Current action and preconditions to check: path_clear

Your task: For each precondition in the list above, predict whether it will hold at this action.

Consider the current scene as observed from the mobile robot's camera, and analyze the predicted future states of all dynamic agents (e.g., people, animals, vehicles, or any moving entities) within the NEXT SECOND.

IMPORTANT: Only answer "very likely" if you are absolutely certain—based on strong, clear evidence—that a dynamic agent will violate the precondition in the predicted future state. Do NOT answer "very likely" for unlikely, ambiguous, or low-probability risks.

Ask yourself for each precondition: Is there a high probability, with clear and convincing evidence, that the predicted future states of any dynamic agent will interfere with the predicted future state of the currently executing action within the NEXT SECOND, causing that precondition to fail?

Assess the risk level based on these predictions. Use "likely" or "very likely" if motions create a clear risk of interference.

Use "neutral" or "improbable" if agents are nearby but their predicted paths are clearly diverging or non-conflicting.

Failure Risk Categories: "very improbable", "improbable", "neutral", "likely", "very likely"

Answer Format: Output ONLY the probability_of_failure value from these categories: "very improbable", "improbable", "neutral", "likely", "very likely"

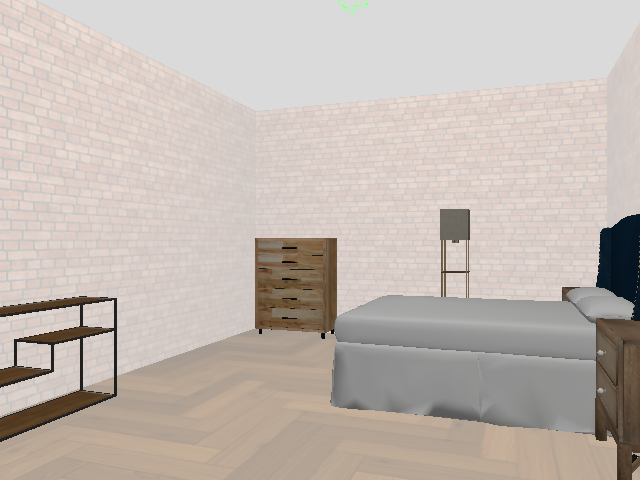

Answer: very improbable